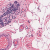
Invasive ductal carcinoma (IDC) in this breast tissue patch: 0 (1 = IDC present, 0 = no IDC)